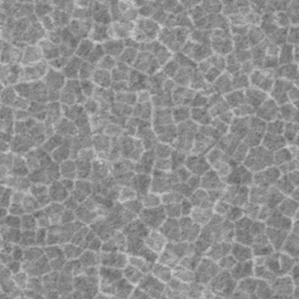
Label: frost